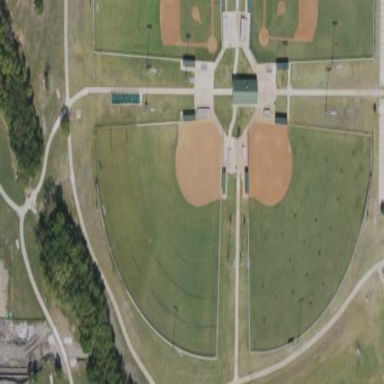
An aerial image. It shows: Baseball pitch for leisure land.